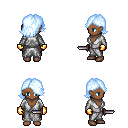
a pixel art fantasy rpg character, female body template, human, dark skin, white robe, gold greaves, white cyan swoop hairstyle, gold gloves, dagger, four views (front, back, left, right), 2x2 character sprite sheet, small pixel art, hard edges, no anti-aliasing